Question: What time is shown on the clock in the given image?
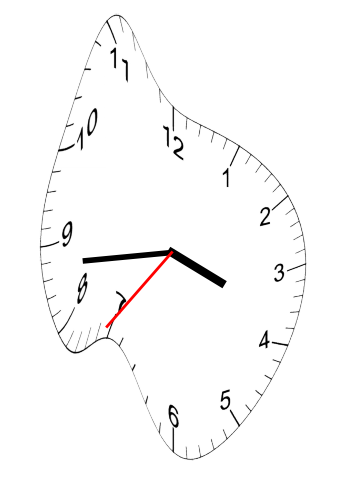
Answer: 03:43:36